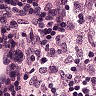
Metastatic tissue present: no